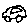
Label: car